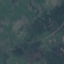
Land use / land cover class: HerbaceousVegetation